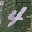
Label: 4